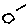
Label: hexagon